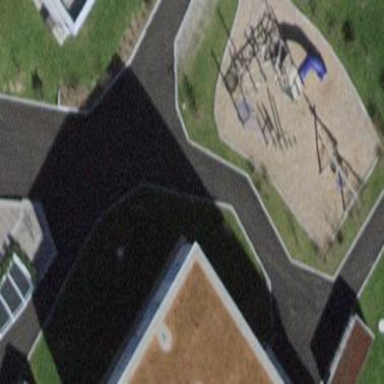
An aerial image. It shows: Playground area for leisure activities on the land.